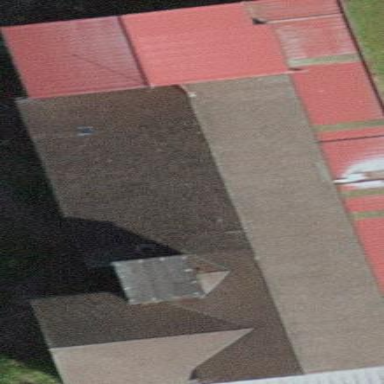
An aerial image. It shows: Warehouse.